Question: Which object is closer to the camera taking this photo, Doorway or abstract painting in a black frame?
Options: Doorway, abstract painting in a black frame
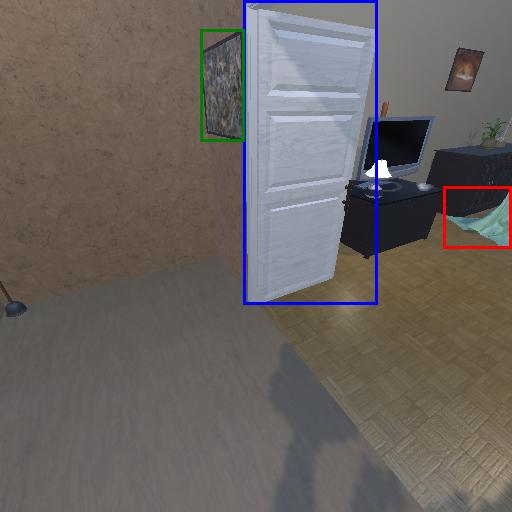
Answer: Doorway